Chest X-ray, PA view. Patient: 41 years old, sex F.
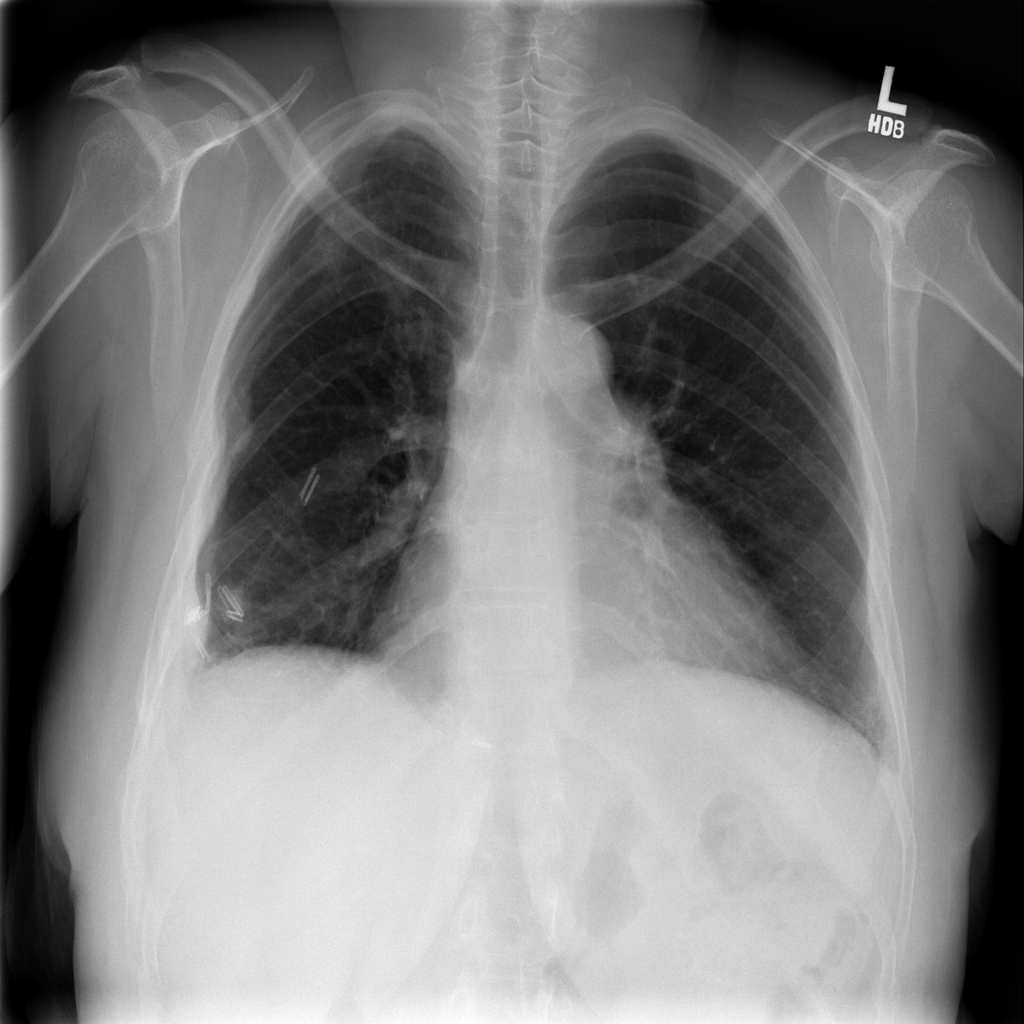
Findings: Infiltration